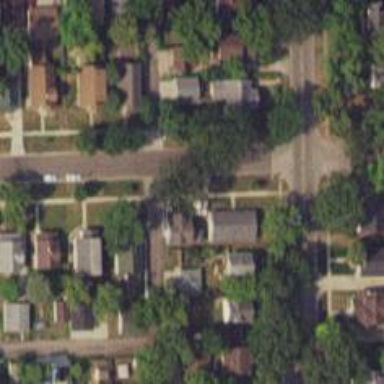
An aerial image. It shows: Alley classified as service road.